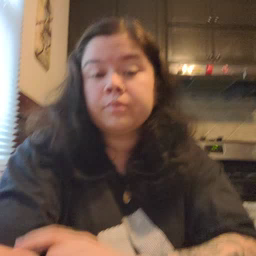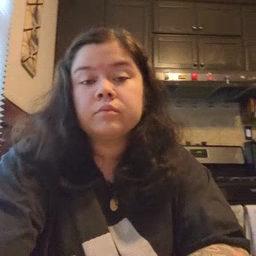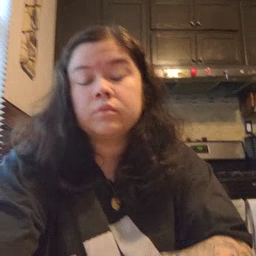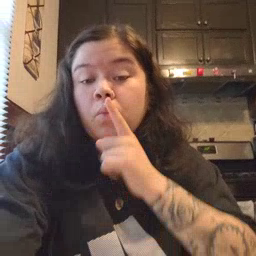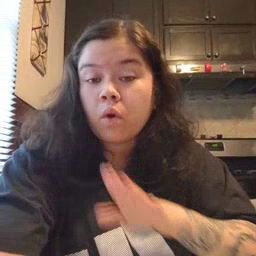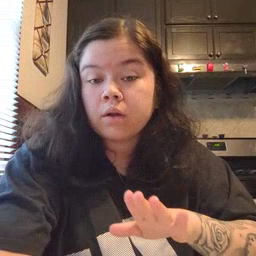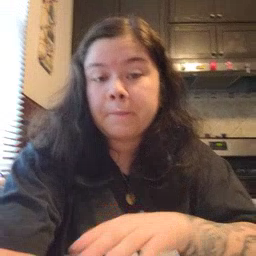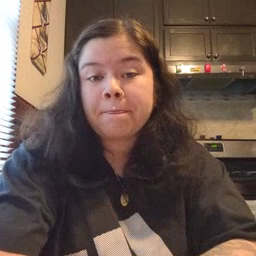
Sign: quiet